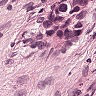
Metastatic tissue present: yes